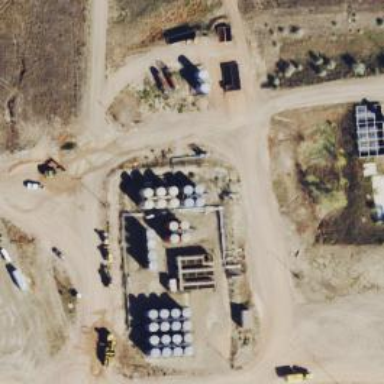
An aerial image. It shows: Storage tank that is man-made.